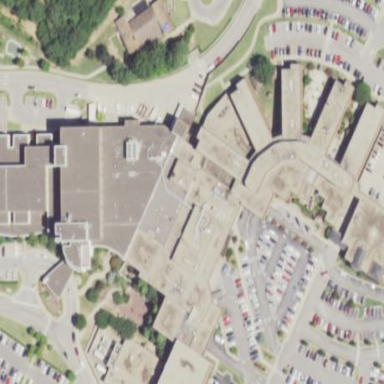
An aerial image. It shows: Hospital building.